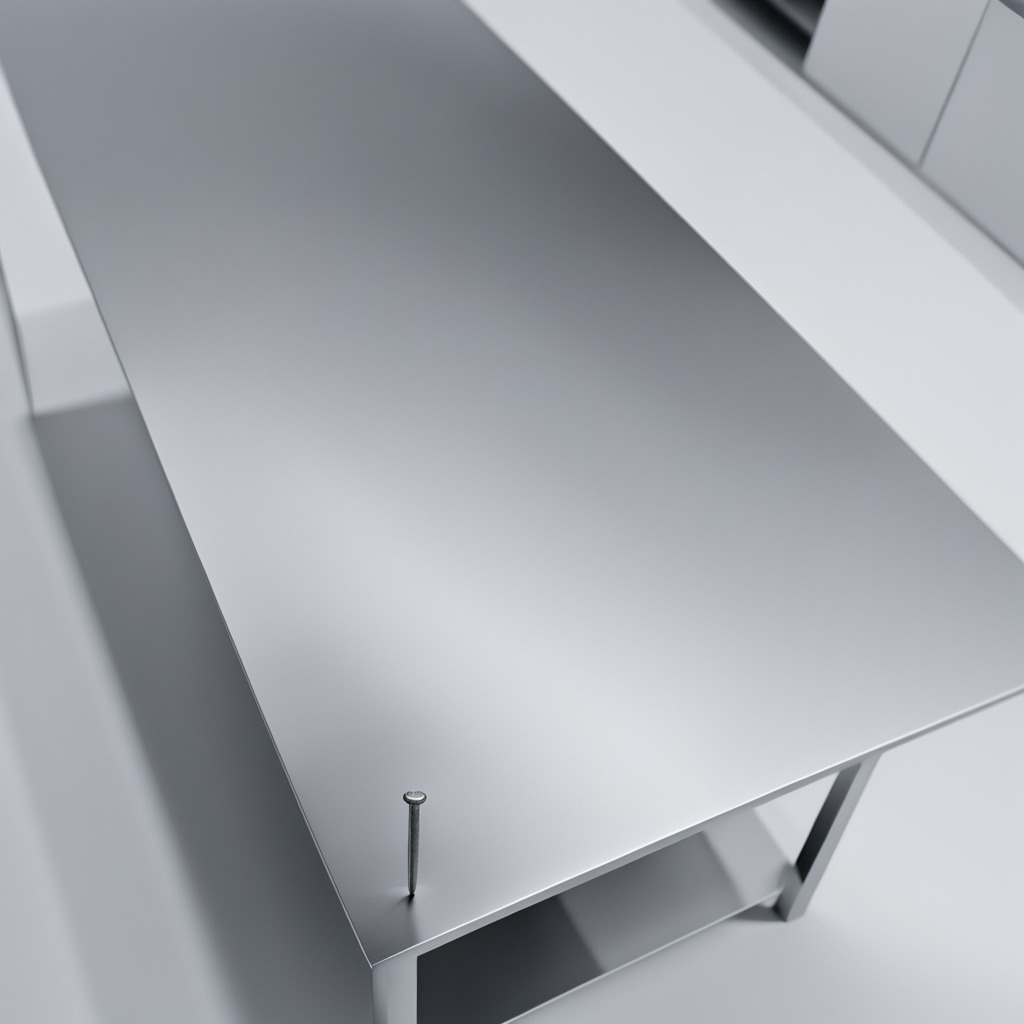
A nail is lying on the stainless steel table in a high-end prototyping lab.